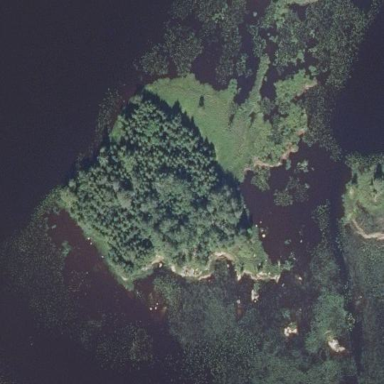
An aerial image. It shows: Islet.